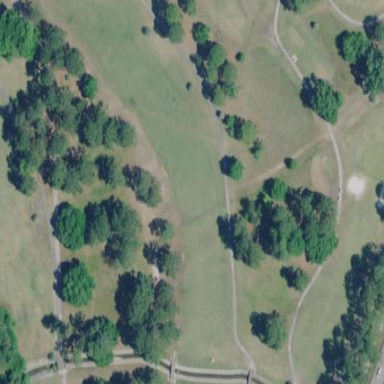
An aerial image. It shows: Rough area on grassy golf course.